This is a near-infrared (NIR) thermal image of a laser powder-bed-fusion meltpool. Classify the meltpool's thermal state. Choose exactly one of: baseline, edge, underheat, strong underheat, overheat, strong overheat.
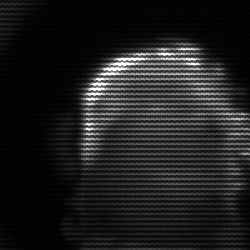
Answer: baseline